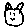
Label: cat